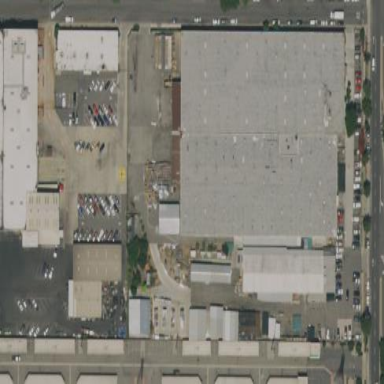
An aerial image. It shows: Warehouse building.